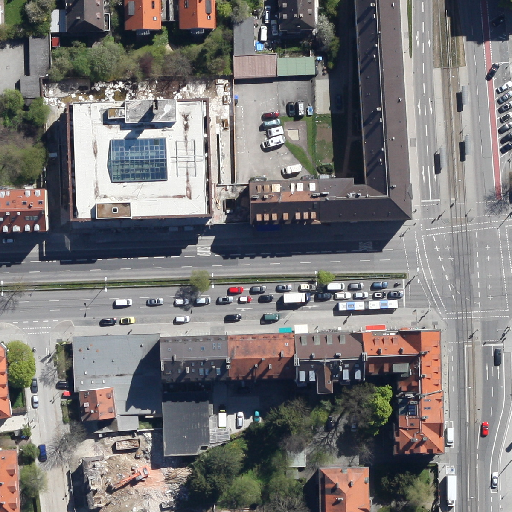
Referring expression: car